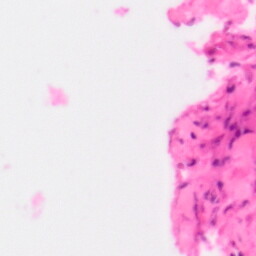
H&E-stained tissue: Colon